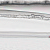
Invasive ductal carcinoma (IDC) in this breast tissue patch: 0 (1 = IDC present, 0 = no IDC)